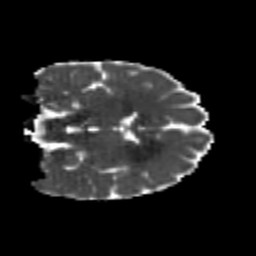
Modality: MD
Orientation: coronal
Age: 25
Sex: female
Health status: healthy
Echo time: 0.074 s